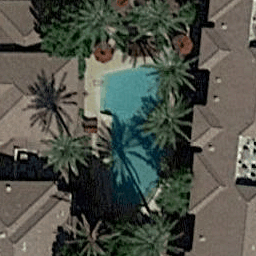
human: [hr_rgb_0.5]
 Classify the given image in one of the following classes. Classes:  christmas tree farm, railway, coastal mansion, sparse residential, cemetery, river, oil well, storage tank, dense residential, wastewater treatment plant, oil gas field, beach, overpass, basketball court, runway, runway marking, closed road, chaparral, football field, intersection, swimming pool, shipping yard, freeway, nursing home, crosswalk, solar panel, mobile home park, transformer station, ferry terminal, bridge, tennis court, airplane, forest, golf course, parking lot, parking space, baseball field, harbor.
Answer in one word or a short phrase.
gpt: swimming pool